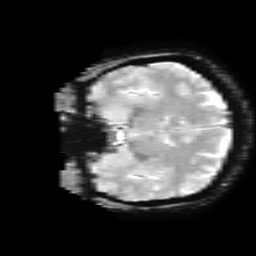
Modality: T2starw
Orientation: coronal
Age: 36
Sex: female
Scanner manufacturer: ge
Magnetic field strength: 3 T
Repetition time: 0.65 s
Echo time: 0.02 s